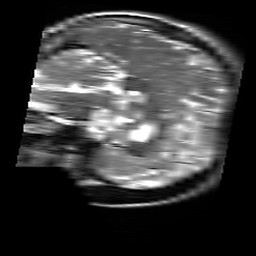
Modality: T2w
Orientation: sagittal
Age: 20
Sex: female
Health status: healthy
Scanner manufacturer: siemens
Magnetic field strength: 3 T
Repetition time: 4.01 s
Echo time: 0.116 s